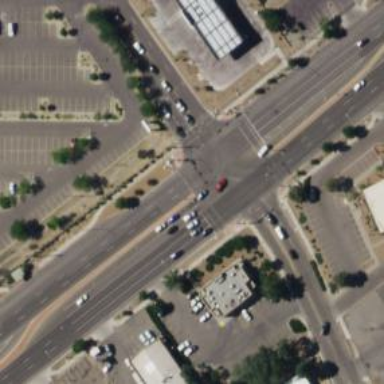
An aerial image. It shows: Solid stop line on the road.